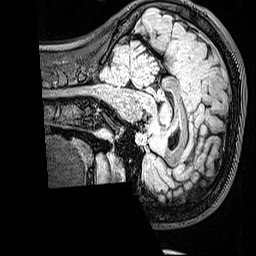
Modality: FLAIR
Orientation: sagittal
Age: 20
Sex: female
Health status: healthy
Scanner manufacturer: siemens
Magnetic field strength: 3 T
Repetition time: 5 s
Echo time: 0.388 s